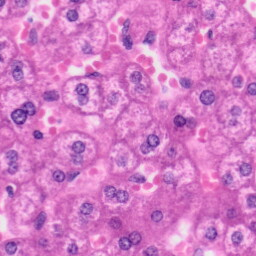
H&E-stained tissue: Liver